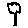
Label: tree